Question: I get the error when save my Autoencoder model.
This is my <URL>. I have searched about this error but no solution help me solve this problem.
The error photo:
.
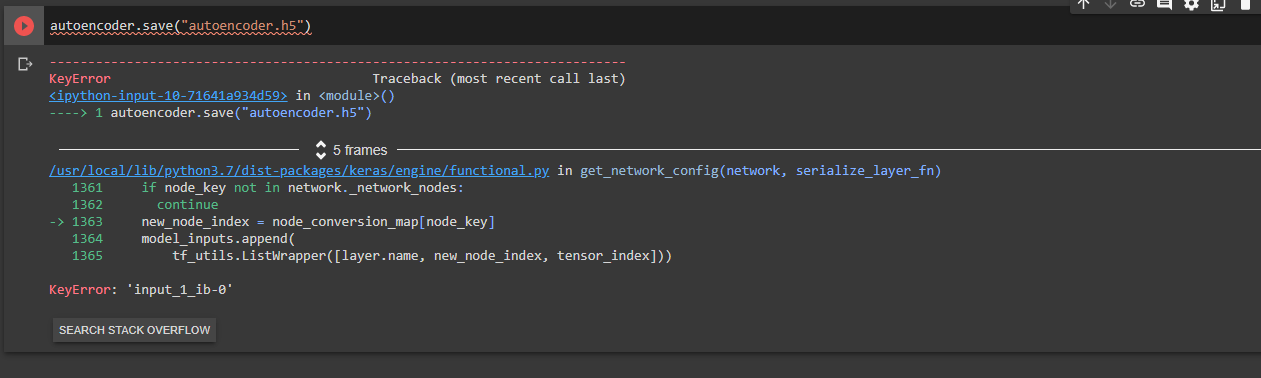
Answer: Probably it is due to mixing keras and tesnorflow libraries. Use 'from tensorflow.keras.optimizers import Adam' and 'from tensorflow.keras.models import Model, load_model' instead of keras ones.
'''
import tensorflow as tf
import numpy as np
import matplotlib.pyplot as plt
from tensorflow.keras.layers import Conv2D, Input, BatchNormalization, MaxPooling2D, UpSampling2D, Dropout, BatchNormalization
#from keras.models import Model, load_model
from tensorflow.keras.models import Model, load_model # tensorflow.keras
from tensorflow.keras.callbacks import ModelCheckpoint
from google.colab.patches import cv2_imshow
from tensorflow.keras.preprocessing.image import ImageDataGenerator
#from keras.optimizers import Adam
from tensorflow.keras.optimizers import Adam # tensorflow.keras
'''